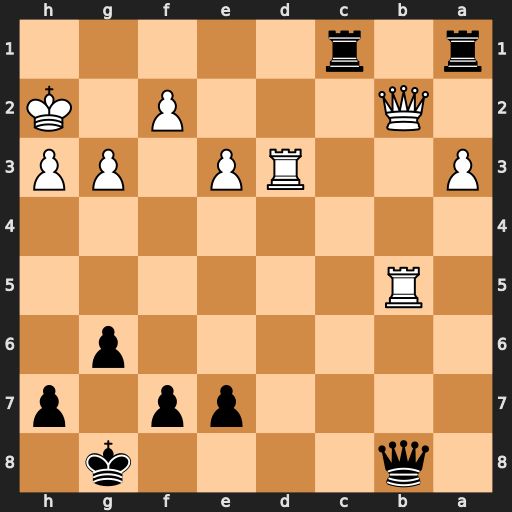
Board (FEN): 1q4k1/4pp1p/6p1/1R6/8/P2RP1PP/1Q3P1K/r1r5
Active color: b
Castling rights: -
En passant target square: -
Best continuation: Rh1+ Kg2 Qa8+